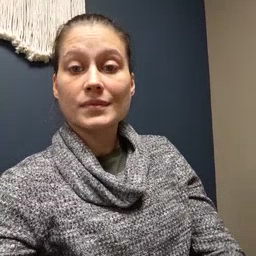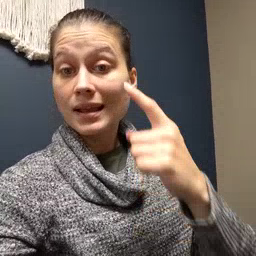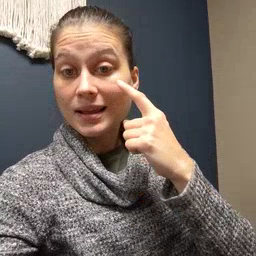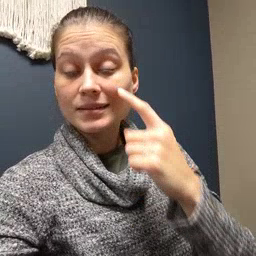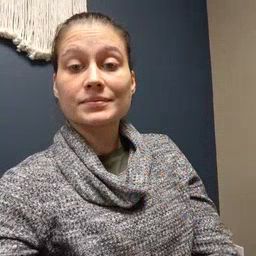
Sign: eye